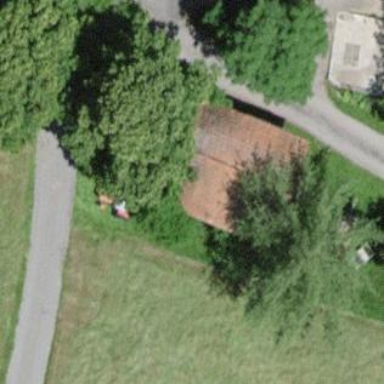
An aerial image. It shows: Barn.